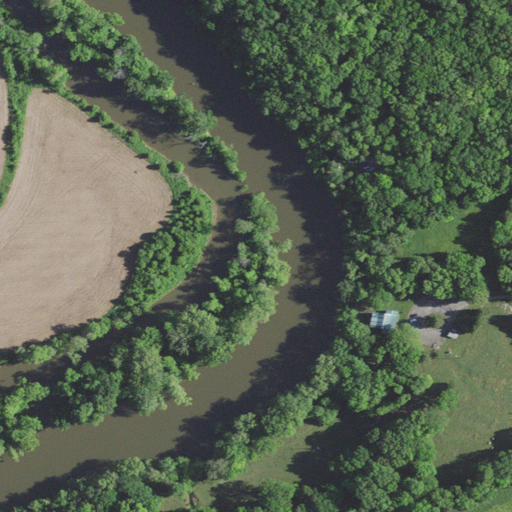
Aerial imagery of island in Kentucky named Slim Island containing deciduous forest, open water, cultivated crops, pasture, open development, herbaceous wetlands, woody wetlands, and mixed forest